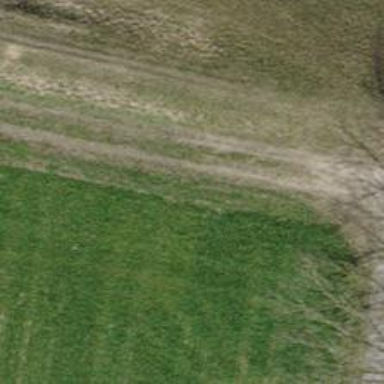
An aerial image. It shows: Grass track road with grade3 tracktype.